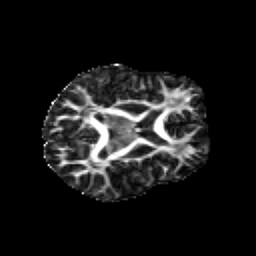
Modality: FA
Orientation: axial
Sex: male
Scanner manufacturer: siemens
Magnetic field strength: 3 T
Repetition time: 5 s
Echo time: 0.071 s